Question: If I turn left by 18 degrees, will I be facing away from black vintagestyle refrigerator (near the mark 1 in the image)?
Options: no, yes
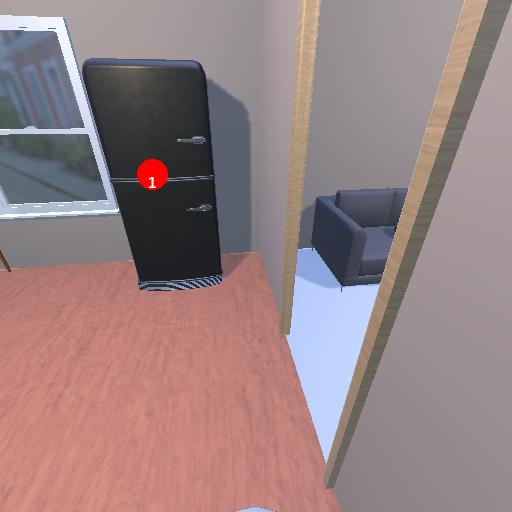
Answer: no